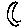
Label: moon